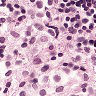
Metastatic tissue present: no